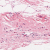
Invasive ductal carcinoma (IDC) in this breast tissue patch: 0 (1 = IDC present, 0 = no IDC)